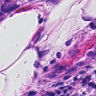
Metastatic tissue present: yes